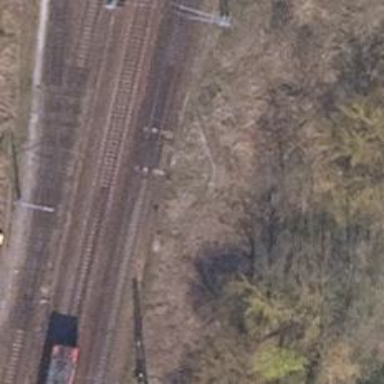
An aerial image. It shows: Railway switch with the turnout side on the right.